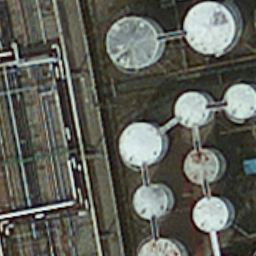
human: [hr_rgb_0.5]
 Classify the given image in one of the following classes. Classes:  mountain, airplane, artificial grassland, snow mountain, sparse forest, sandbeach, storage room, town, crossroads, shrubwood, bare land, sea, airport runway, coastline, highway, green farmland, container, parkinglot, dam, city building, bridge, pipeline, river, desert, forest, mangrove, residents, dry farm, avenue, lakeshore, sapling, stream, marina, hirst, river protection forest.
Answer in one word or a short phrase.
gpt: storage room